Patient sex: M
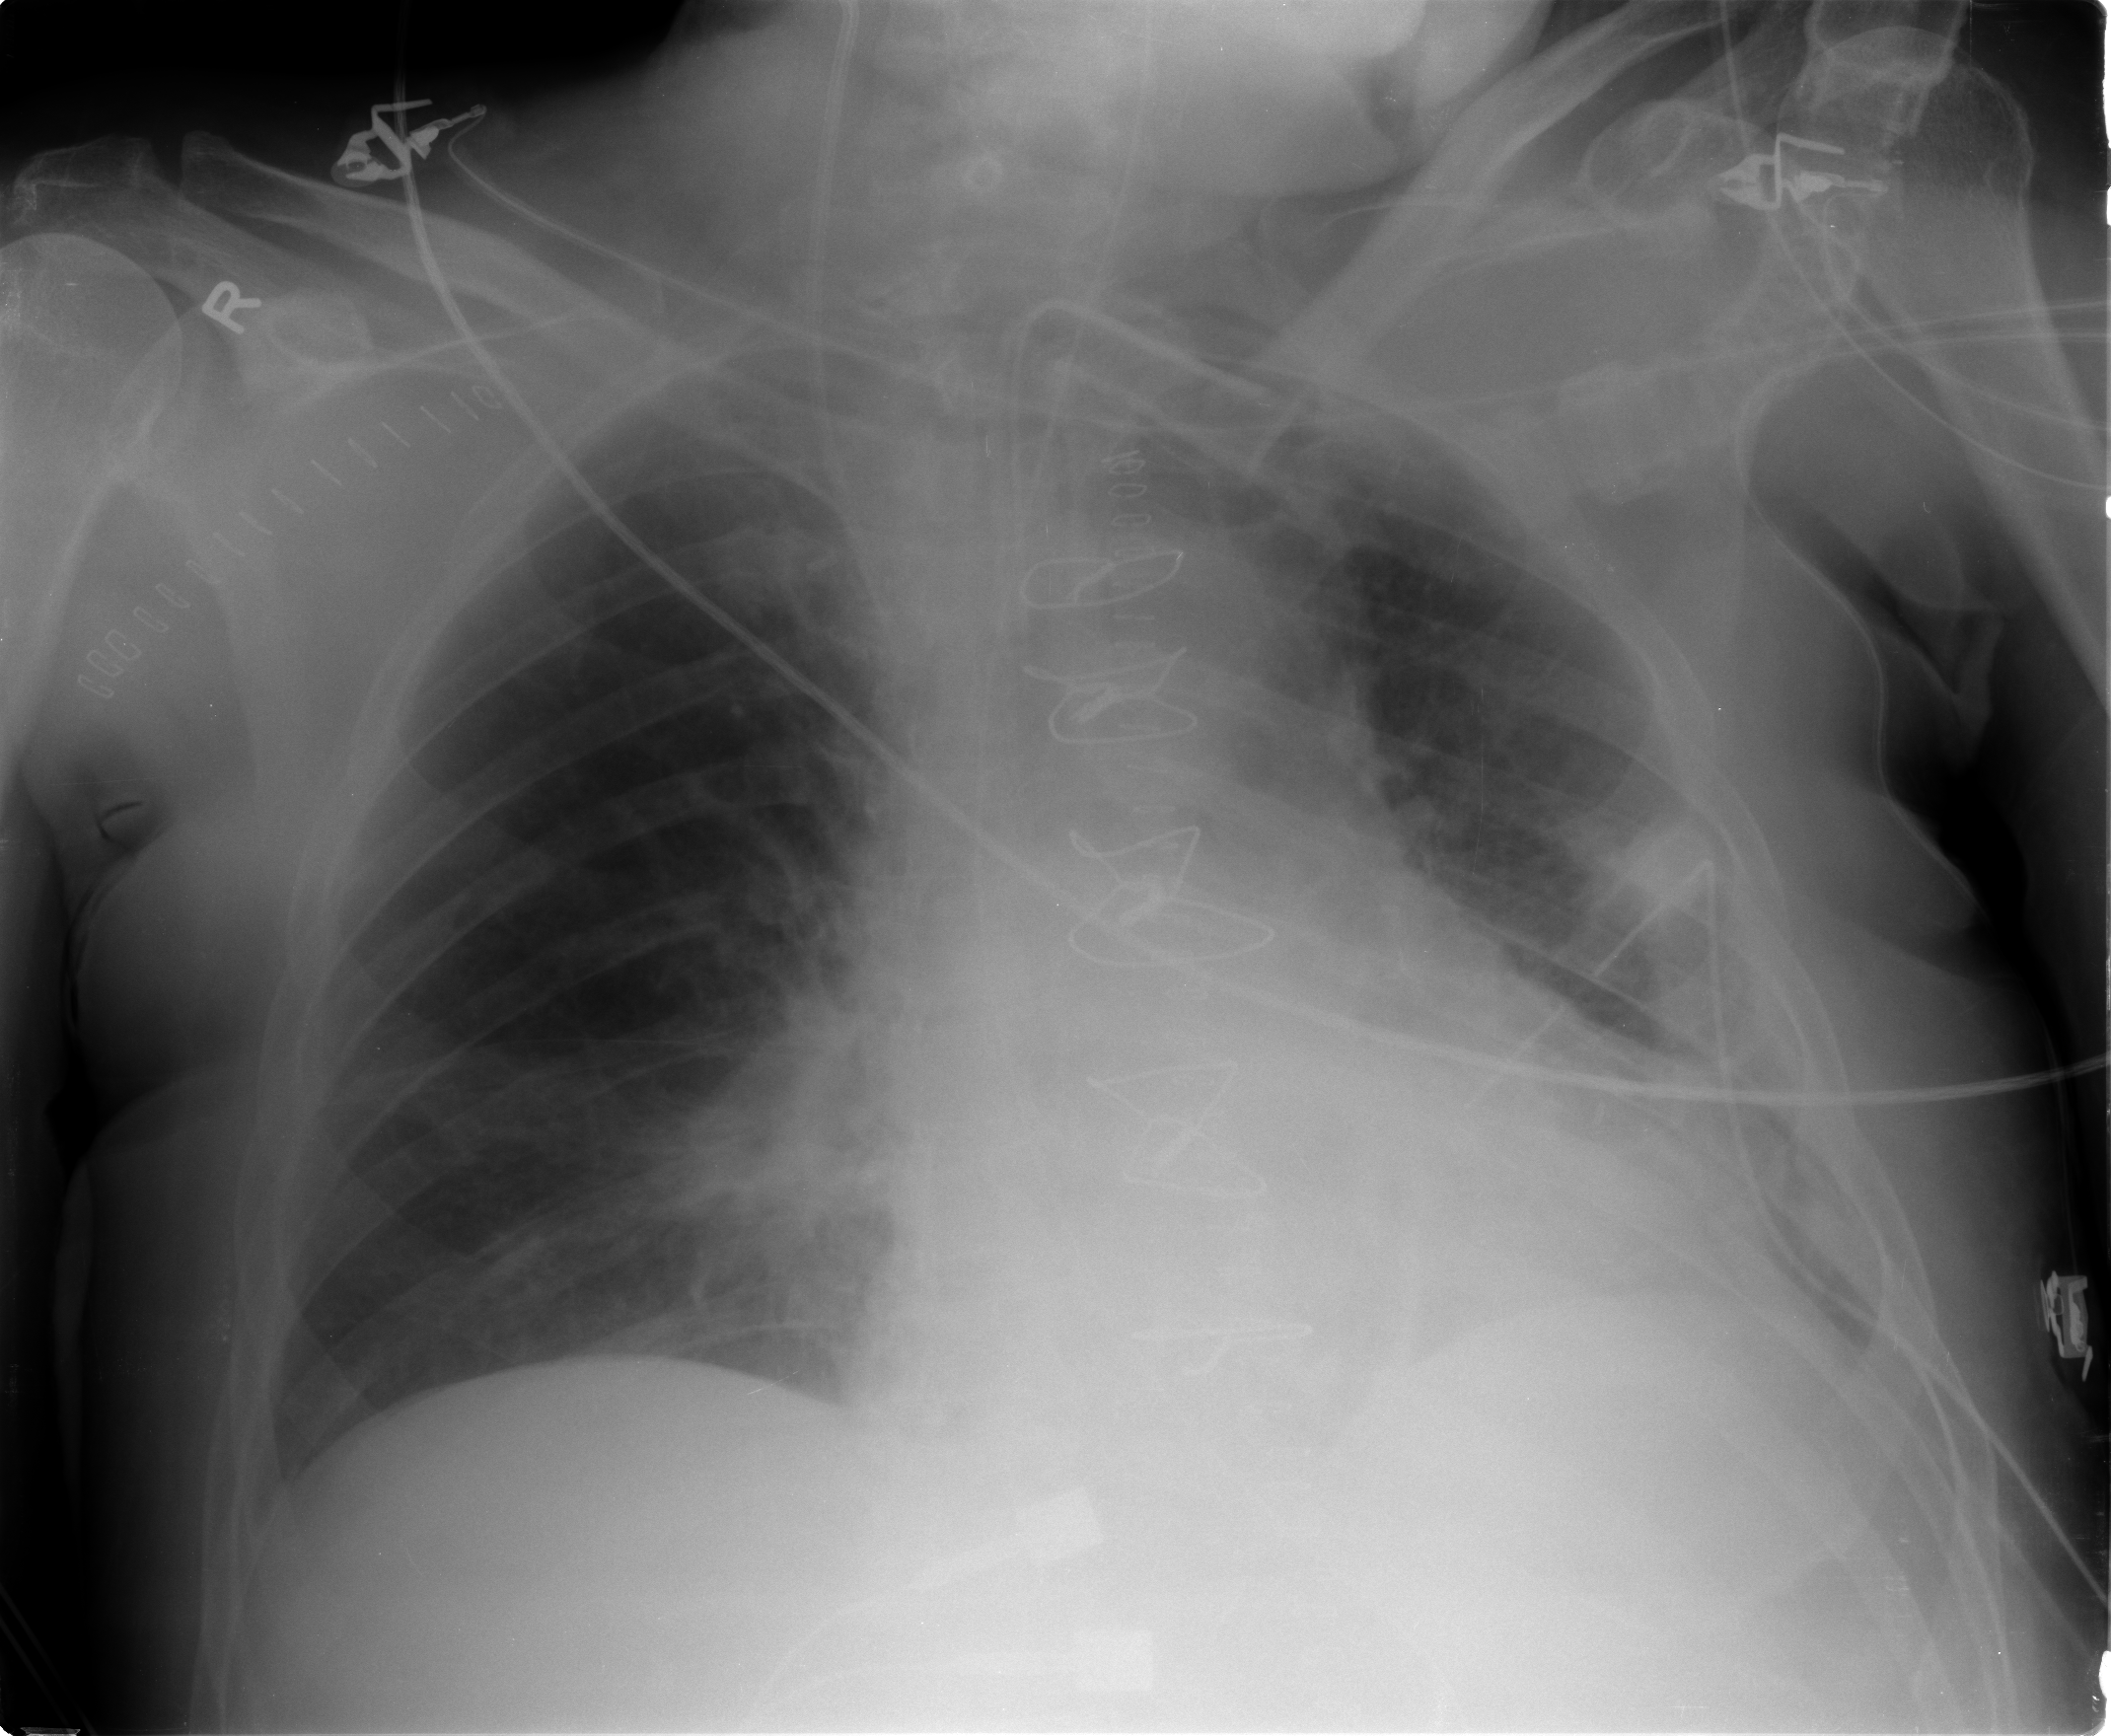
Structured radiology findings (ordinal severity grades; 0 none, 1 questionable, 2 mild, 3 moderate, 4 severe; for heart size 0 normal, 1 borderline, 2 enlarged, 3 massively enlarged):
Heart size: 0
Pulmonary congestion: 2
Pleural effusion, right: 0
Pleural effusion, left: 0
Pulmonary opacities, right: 0
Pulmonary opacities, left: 1
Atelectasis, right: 2
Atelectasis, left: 2